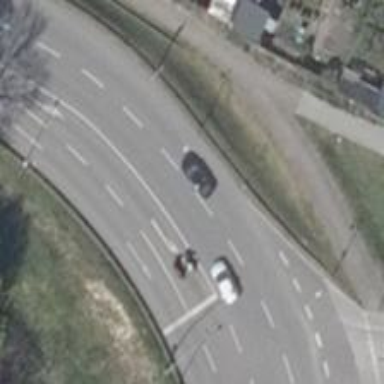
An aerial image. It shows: Asphalt trunk link road.